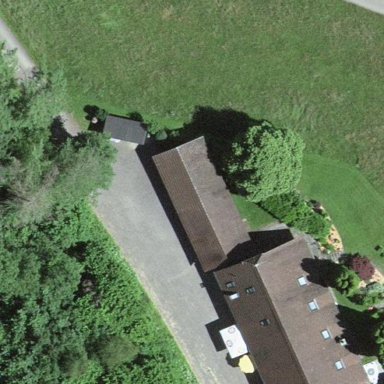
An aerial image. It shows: Barn.